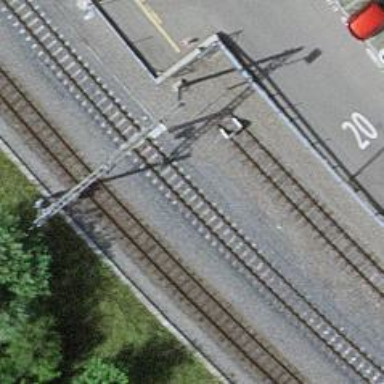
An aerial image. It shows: Railway buffer stop.